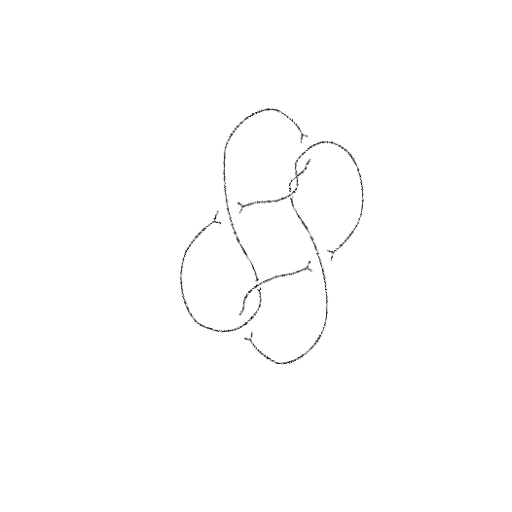
Crossing number: 7